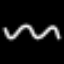
Label: squiggle